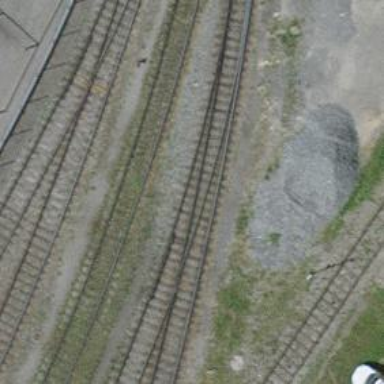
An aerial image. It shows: Railway switch.